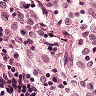
Metastatic tissue present: no